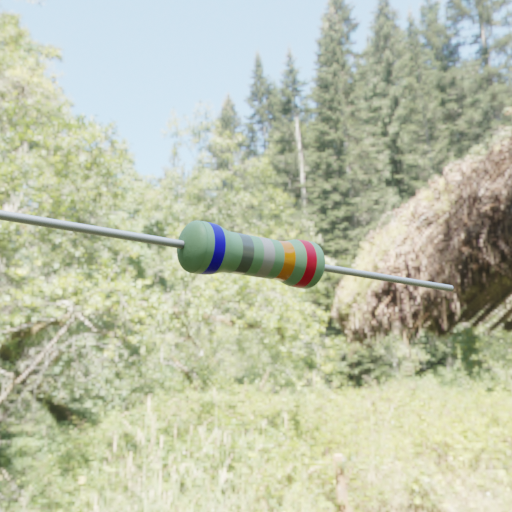
Resistor colour bands (in order): blue, gray, silver, orange, red